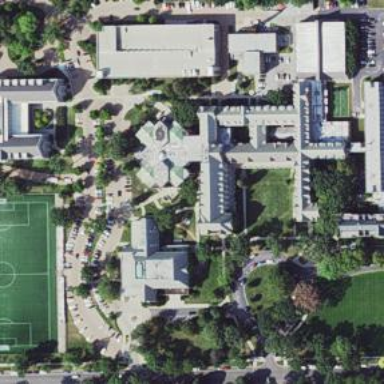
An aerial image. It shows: University.